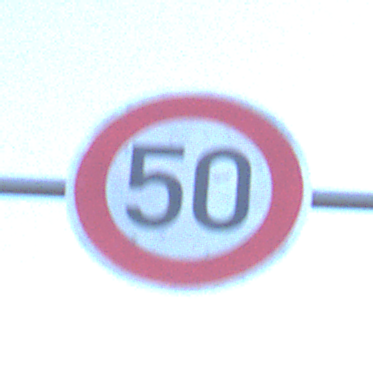
Verkehrszeichen: Geschwindigkeit50
Umgebung: Outdoor, Nature
Tageszeit: Dawn
Wetter: Clear
Licht: Natural
Jahreszeit: NotSpecified
Kontrast: LowContrast